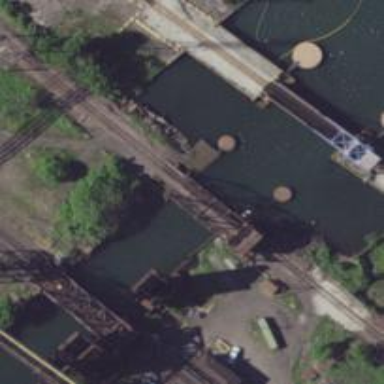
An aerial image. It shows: Movable bascule railway bridge over water.